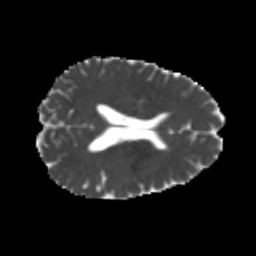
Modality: MD
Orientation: axial
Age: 24
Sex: male
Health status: healthy
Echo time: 0.074 s